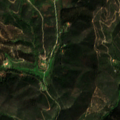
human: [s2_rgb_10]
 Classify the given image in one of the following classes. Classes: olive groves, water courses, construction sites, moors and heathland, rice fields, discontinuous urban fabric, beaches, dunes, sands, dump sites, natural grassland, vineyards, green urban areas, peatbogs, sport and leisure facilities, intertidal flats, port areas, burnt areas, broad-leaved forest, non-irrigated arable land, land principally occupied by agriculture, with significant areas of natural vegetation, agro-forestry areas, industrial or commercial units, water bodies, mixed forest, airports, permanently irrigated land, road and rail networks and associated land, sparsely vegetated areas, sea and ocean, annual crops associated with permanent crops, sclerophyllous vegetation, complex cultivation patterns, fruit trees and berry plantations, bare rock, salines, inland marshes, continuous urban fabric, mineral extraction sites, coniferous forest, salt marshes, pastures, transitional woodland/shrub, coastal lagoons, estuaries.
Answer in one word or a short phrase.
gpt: land principally occupied by agriculture, with significant areas of natural vegetation, sclerophyllous vegetation, transitional woodland/shrub